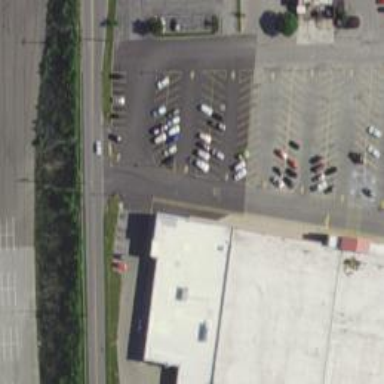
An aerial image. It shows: Supermarket.